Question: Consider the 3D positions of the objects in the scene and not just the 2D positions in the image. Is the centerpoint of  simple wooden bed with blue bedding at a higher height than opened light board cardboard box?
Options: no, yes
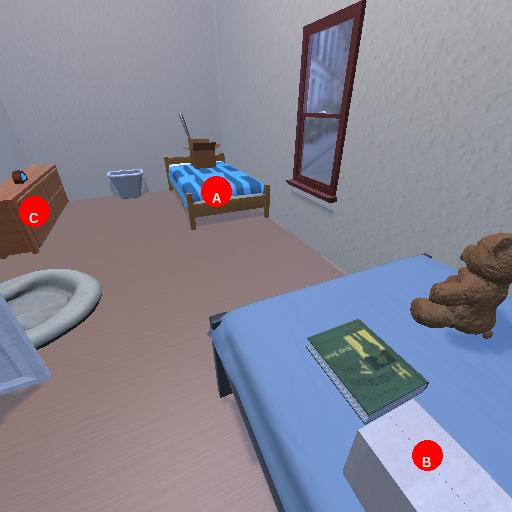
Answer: no